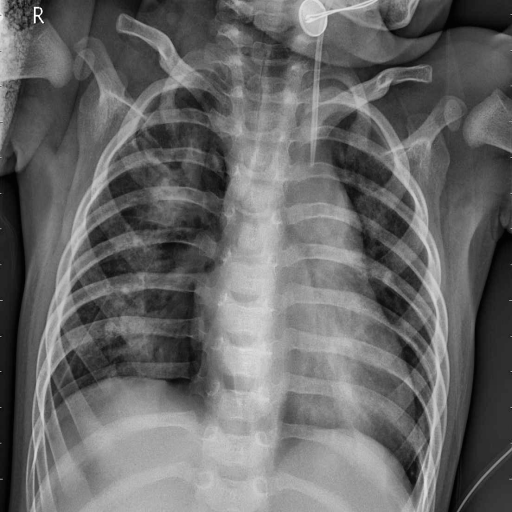
Finding: PNEUMONIA